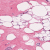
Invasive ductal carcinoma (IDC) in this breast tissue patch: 0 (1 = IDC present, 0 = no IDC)